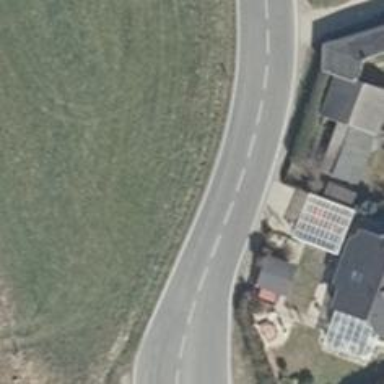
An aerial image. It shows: Secondary road with asphalt surface and no sidewalk.